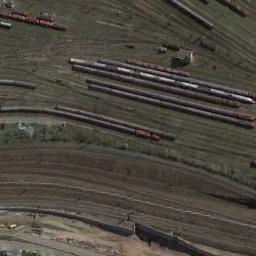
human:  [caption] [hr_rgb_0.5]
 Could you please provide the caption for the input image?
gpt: These railways have some trains on the tracks .

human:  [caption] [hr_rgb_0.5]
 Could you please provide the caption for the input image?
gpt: The railway is on the bare land .

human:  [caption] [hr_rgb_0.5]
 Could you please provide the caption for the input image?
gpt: There are several towering trees on one side of the railway .

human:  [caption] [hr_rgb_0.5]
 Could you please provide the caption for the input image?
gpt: Several trains are on the railway .

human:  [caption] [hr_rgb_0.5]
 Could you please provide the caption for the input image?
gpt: There are some trains on the railway .